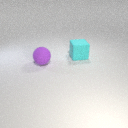
large purple rubber sphere to the left of large cyan rubber cube